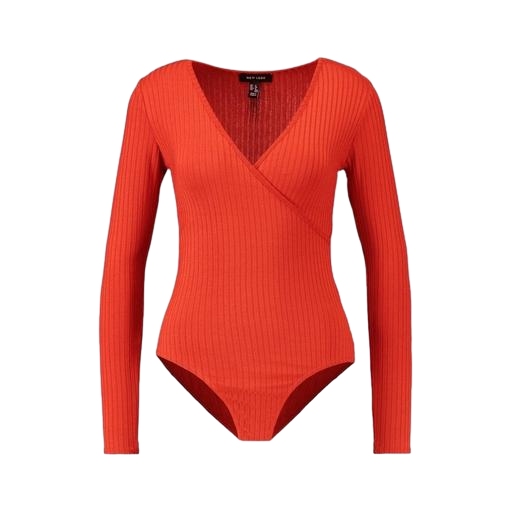
bright orange and long sleeves, red and has long sleeves, vibrant red and long sleeves, white background